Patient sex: F
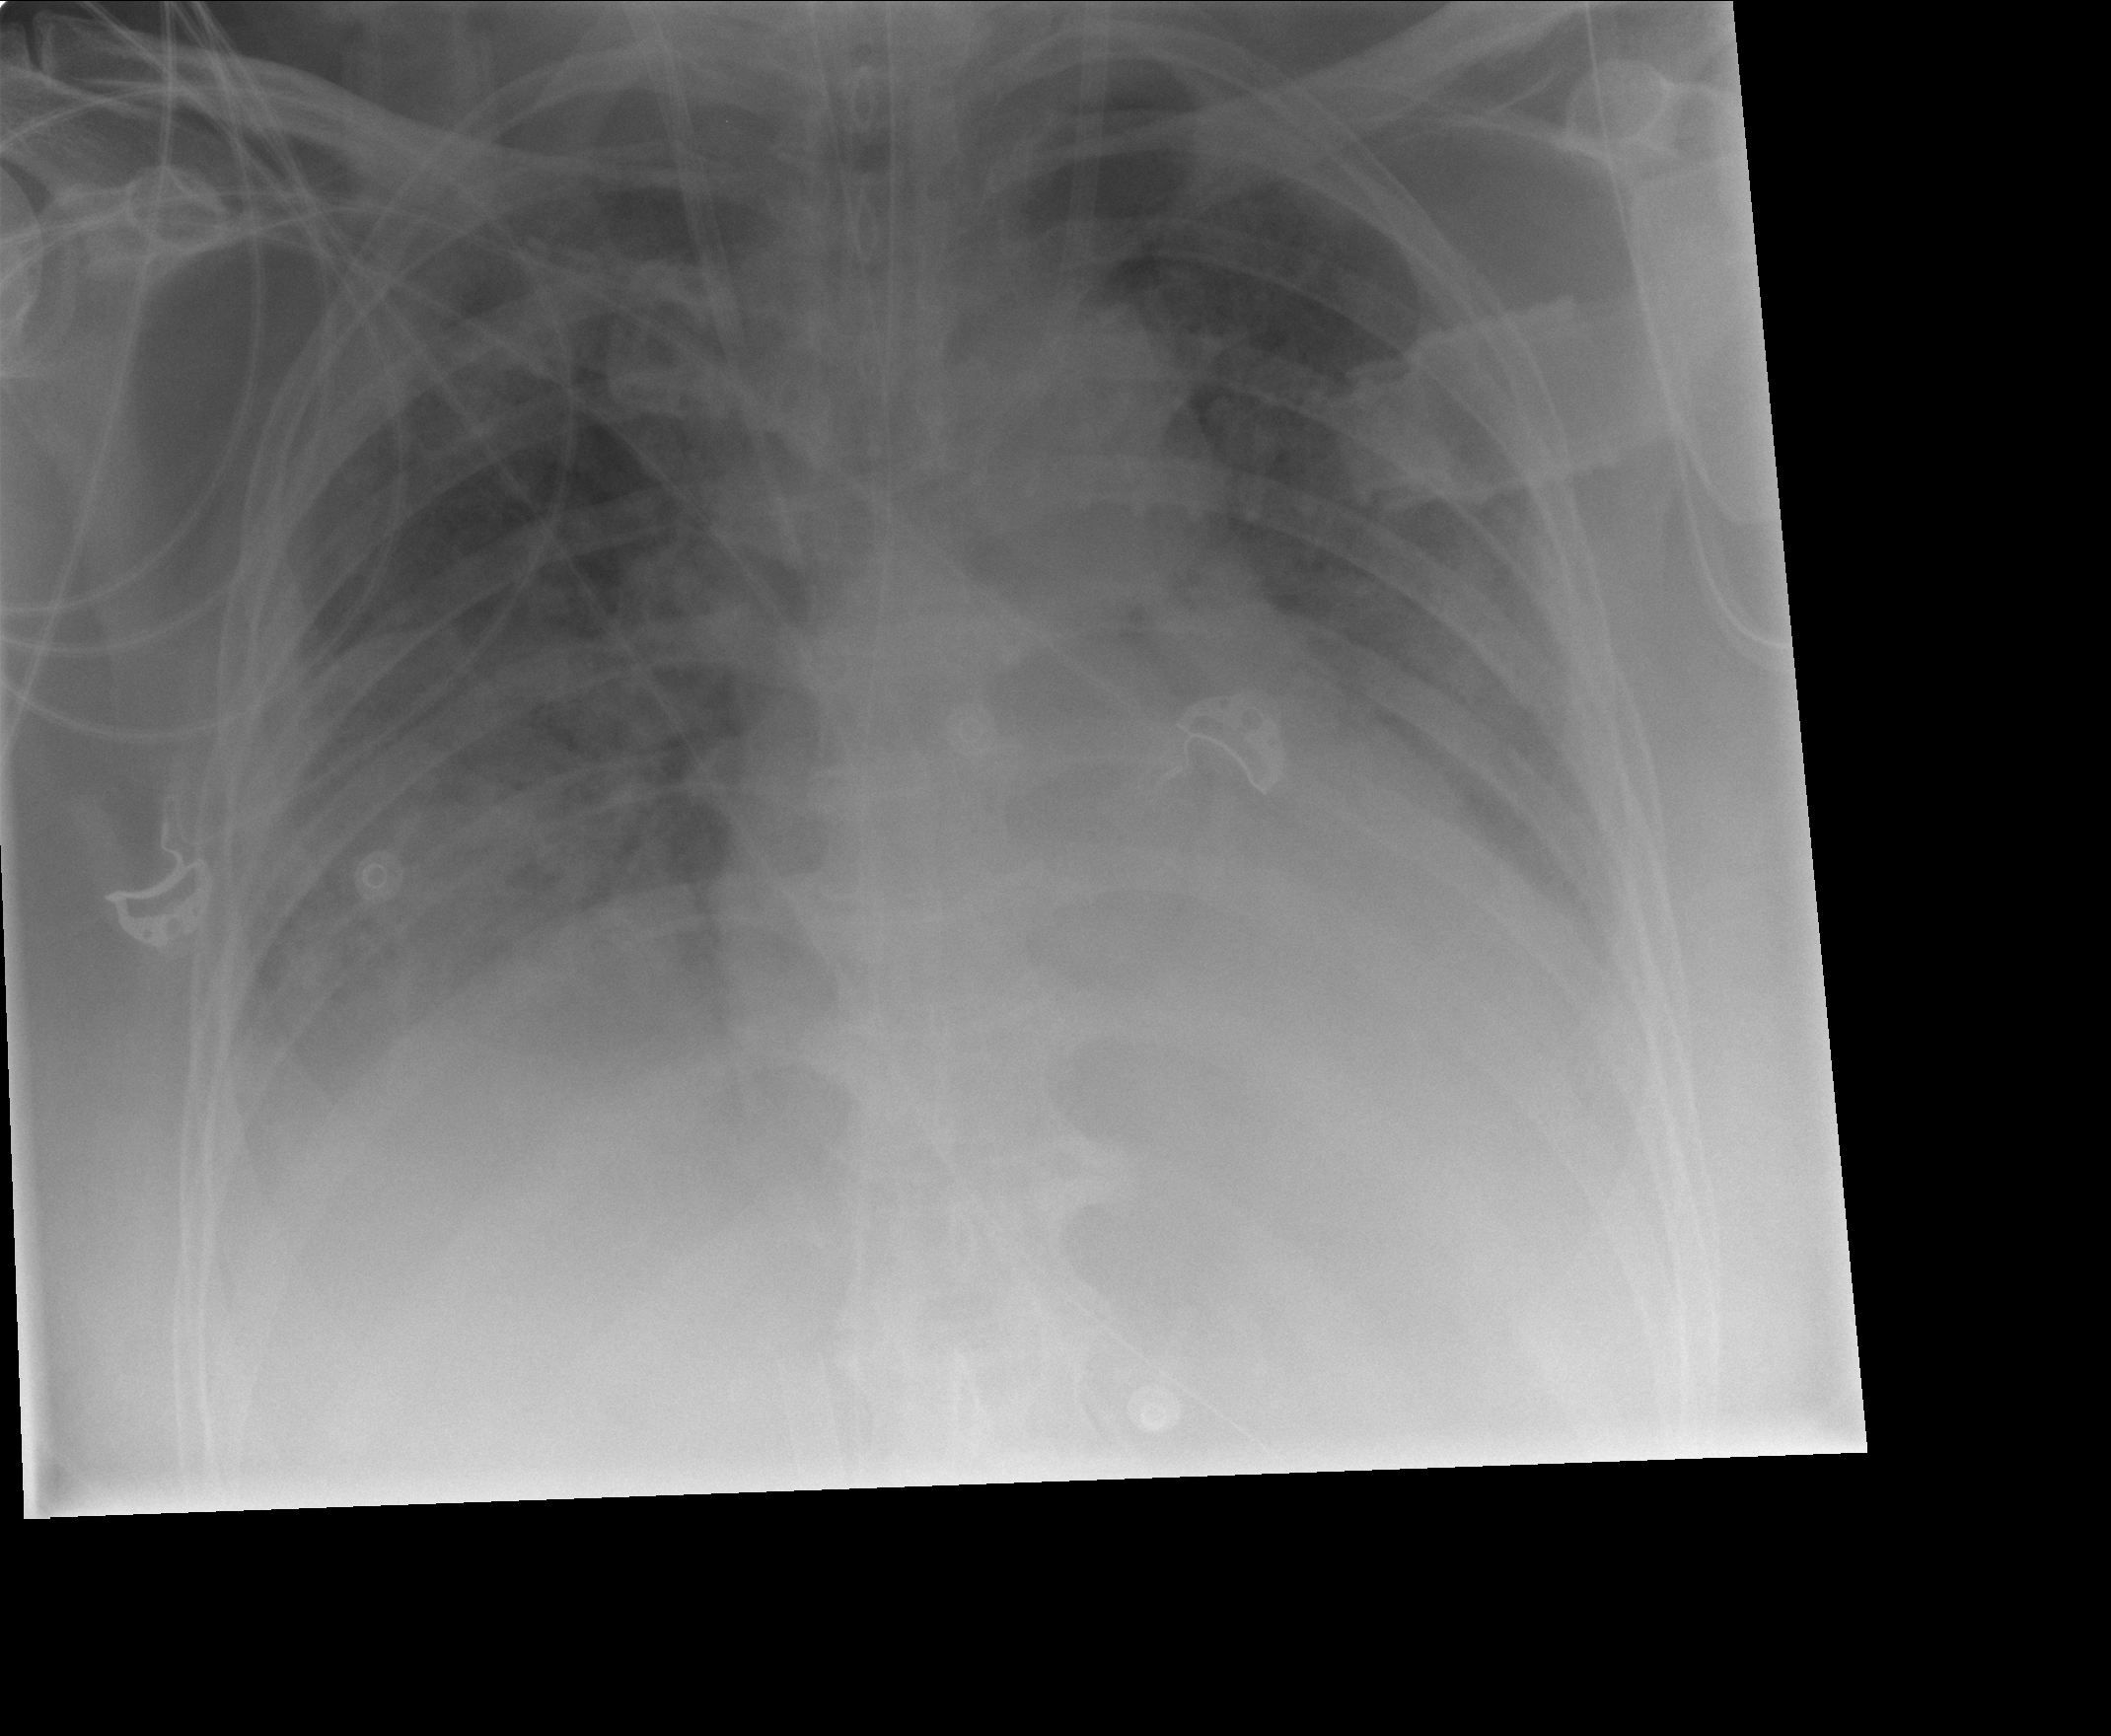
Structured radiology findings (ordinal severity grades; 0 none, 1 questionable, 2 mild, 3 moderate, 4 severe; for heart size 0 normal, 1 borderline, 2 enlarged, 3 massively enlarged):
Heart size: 2
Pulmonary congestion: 3
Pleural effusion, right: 2
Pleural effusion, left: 2
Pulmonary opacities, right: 3
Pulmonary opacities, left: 3
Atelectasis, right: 2
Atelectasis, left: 2